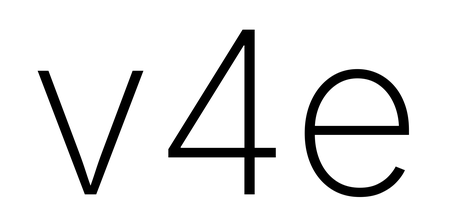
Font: Inter_ExtraLight